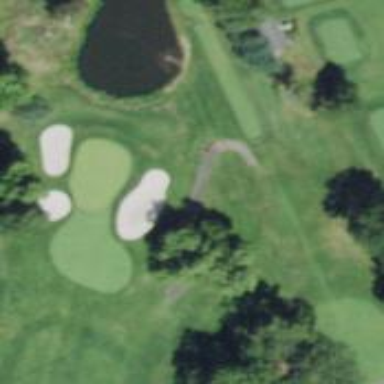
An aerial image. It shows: Path used for both walking and golf.